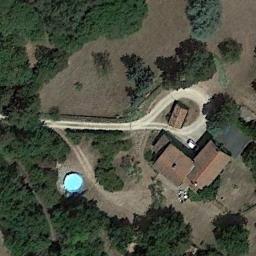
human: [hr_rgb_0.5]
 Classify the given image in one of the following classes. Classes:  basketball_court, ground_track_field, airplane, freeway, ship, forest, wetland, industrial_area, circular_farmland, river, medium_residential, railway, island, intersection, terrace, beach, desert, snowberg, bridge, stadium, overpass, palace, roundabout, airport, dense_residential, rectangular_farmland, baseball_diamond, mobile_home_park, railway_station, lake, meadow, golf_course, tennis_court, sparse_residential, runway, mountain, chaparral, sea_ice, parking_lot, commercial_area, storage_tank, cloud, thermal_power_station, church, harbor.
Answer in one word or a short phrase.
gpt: sparse_residential